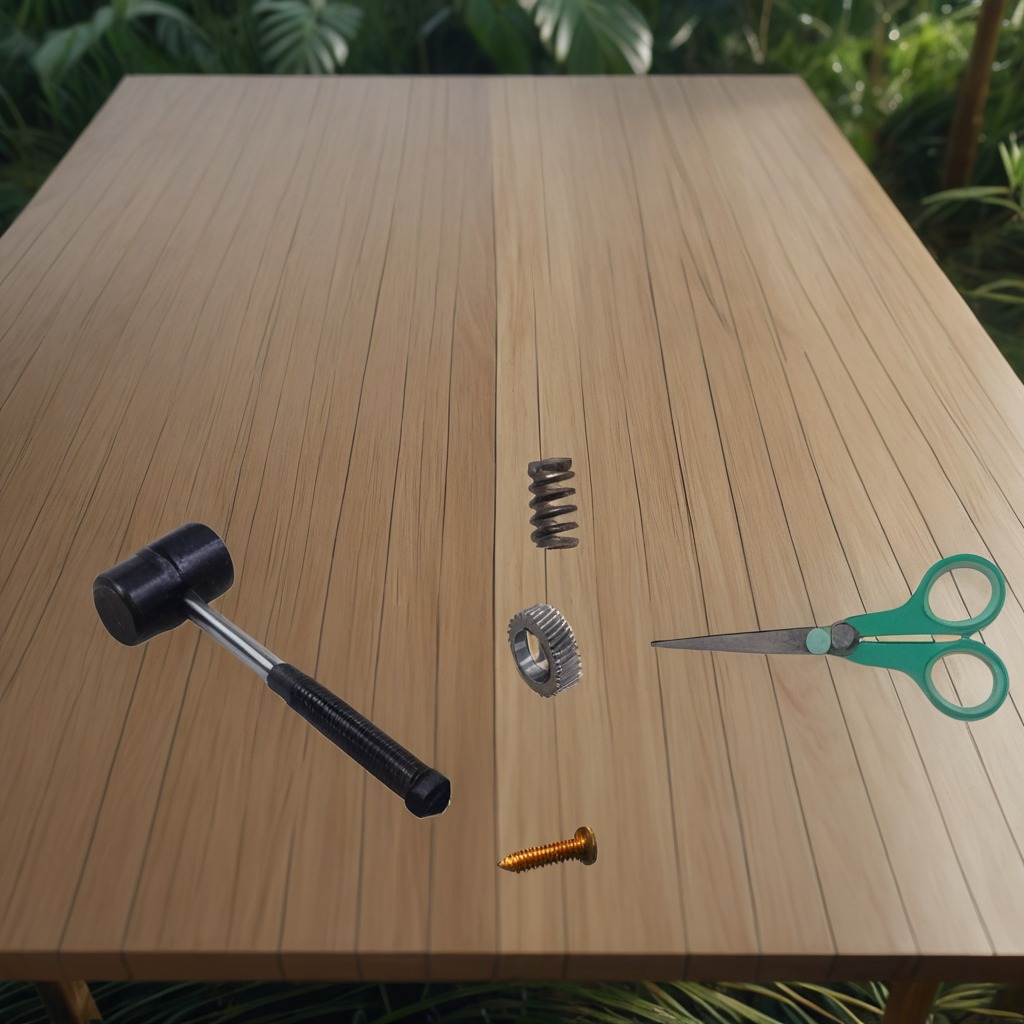
A steel gear with teeth, a metal machine screw, a hammer, a coiled metal spring, and a pair of scissors are lying on a wooden table inside a jungle field workshop tent humid ambient light worn but